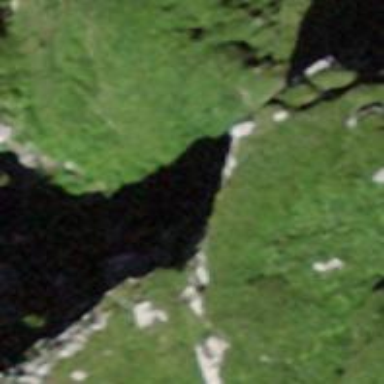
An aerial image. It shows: Natural cliff.